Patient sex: M
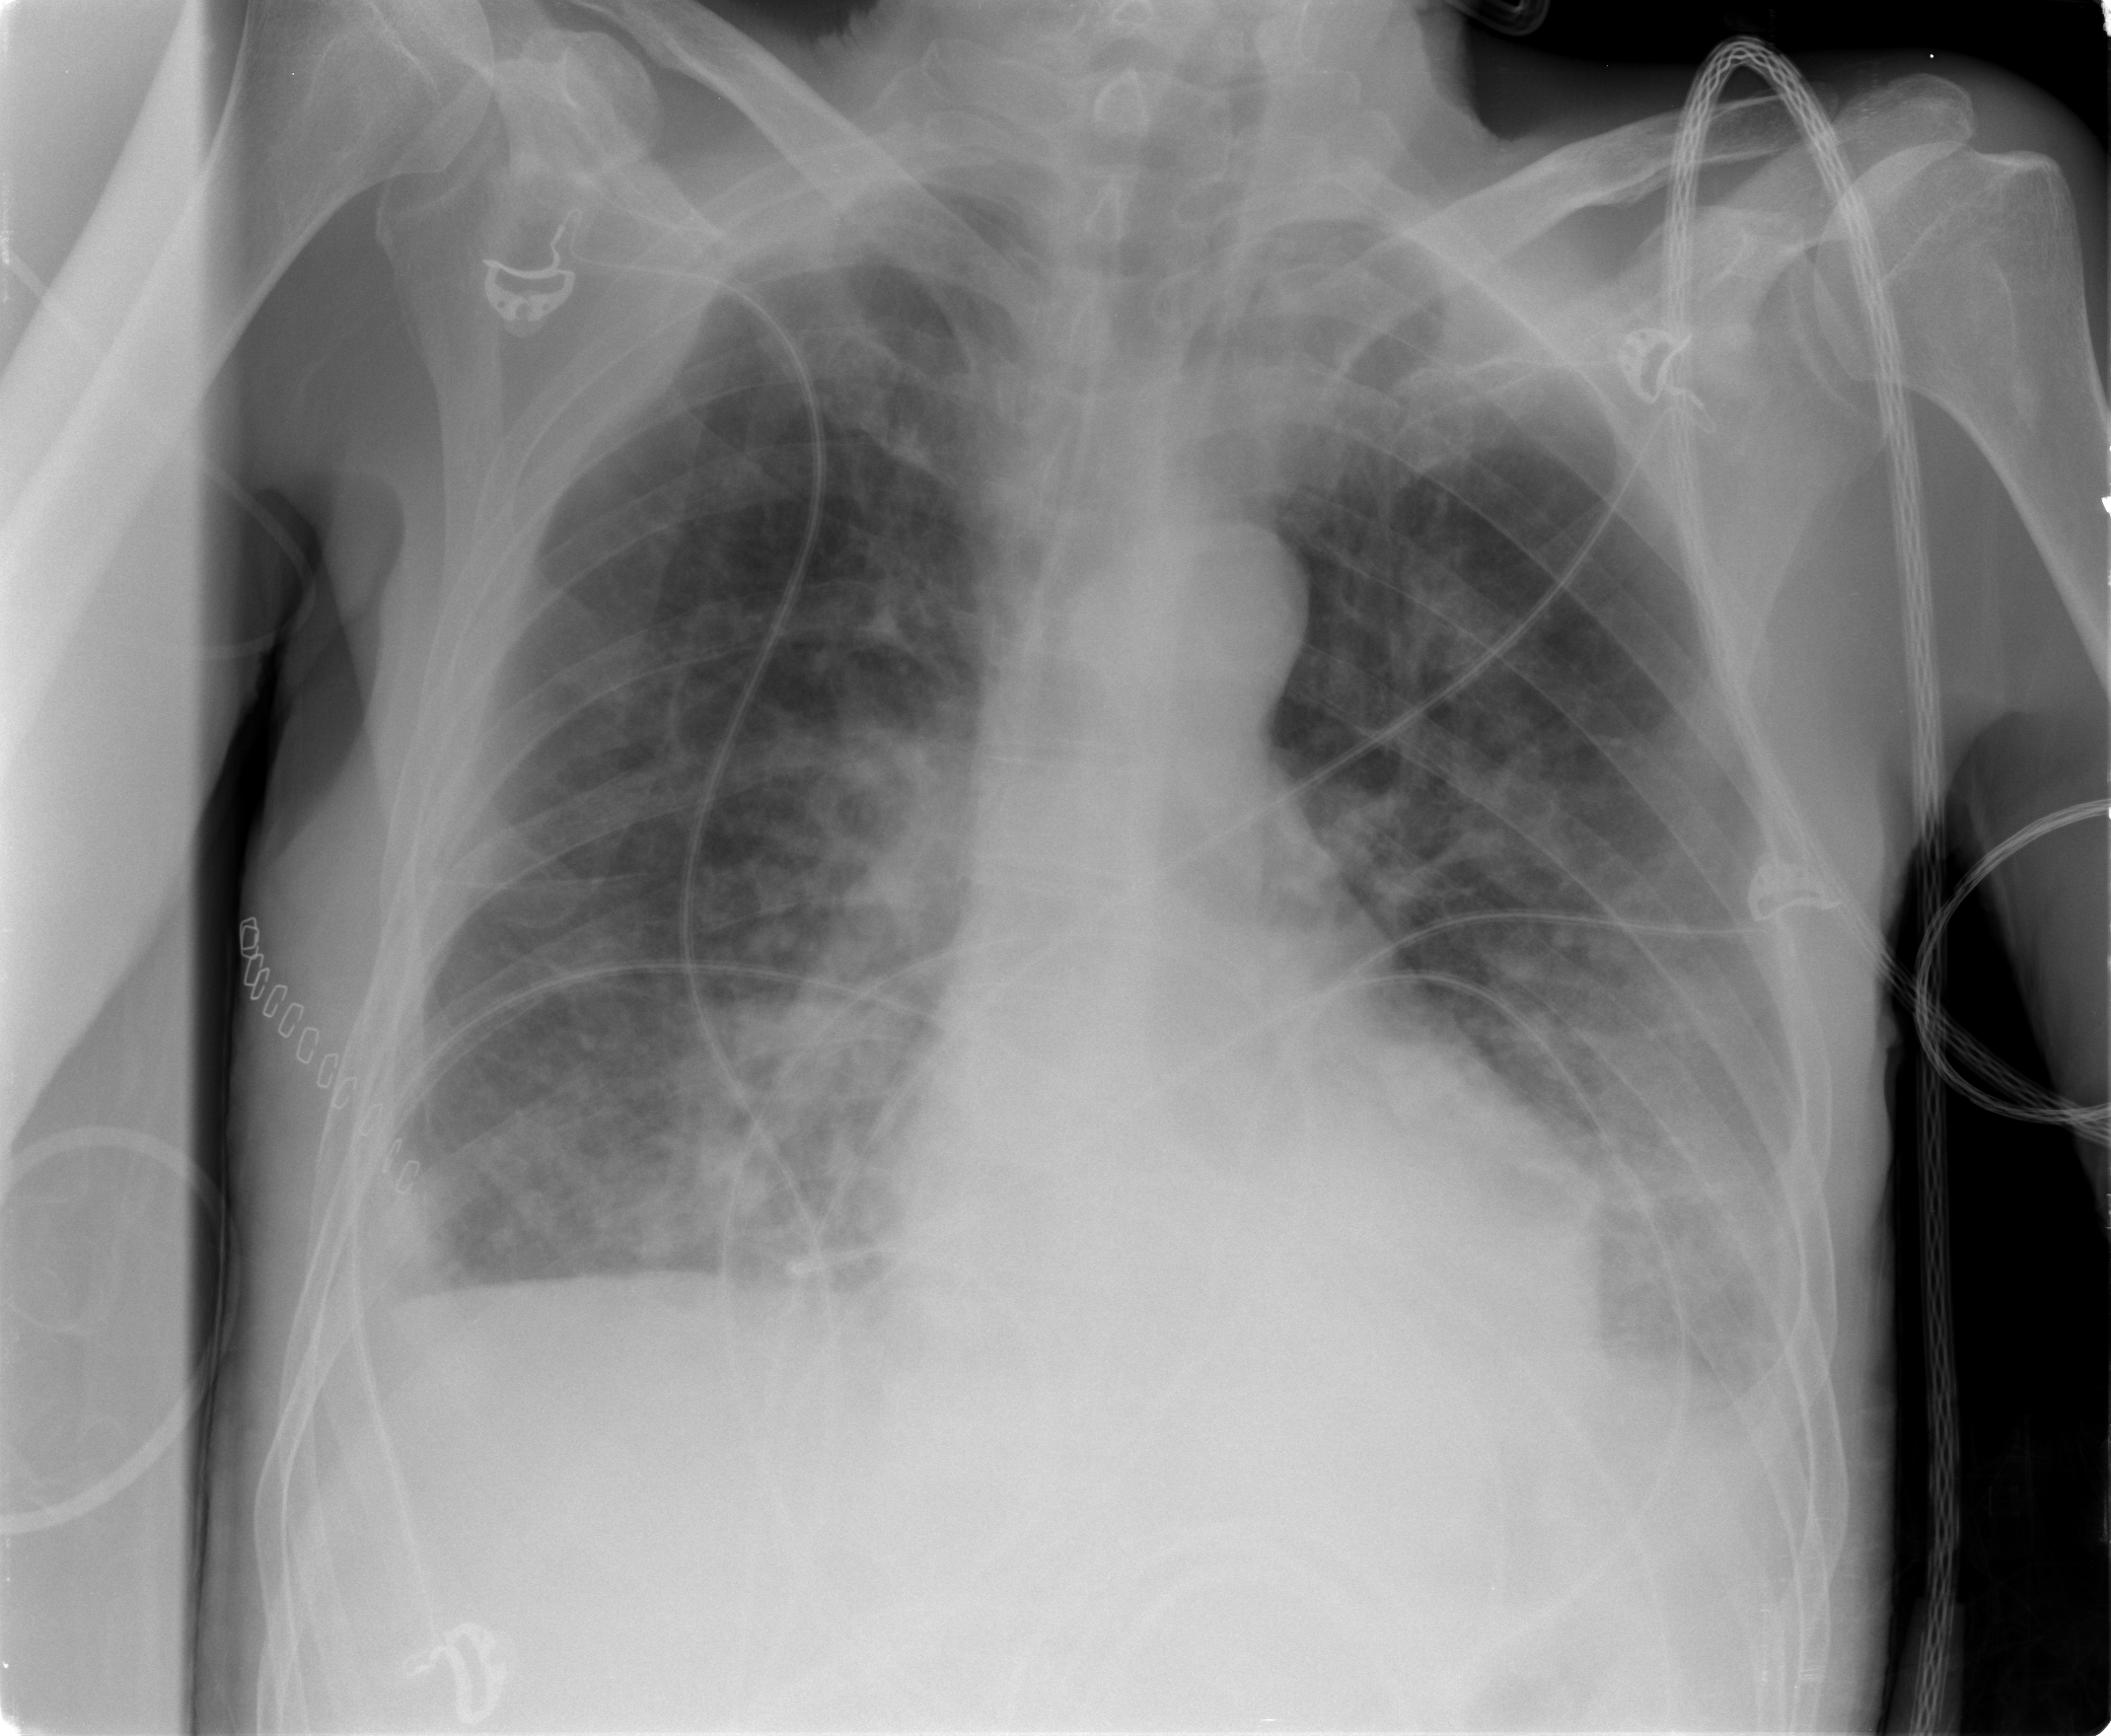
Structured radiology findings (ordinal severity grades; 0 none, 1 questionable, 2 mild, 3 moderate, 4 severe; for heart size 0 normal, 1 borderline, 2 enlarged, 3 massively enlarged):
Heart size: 0
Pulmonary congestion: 2
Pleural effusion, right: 0
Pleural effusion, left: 2
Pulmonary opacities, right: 2
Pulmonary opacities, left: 2
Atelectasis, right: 2
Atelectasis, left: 2